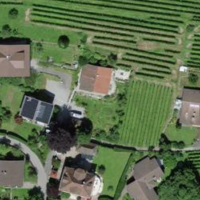
EUNIS habitat code: 55
Species observed at this site:
Anas platyrhynchos
Parus major
Erithacus rubecula
Emberiza cirlus
Phoenicurus ochruros
Sitta europaea
Garrulus glandarius
Passer domesticus
Corvus corax
Cornus sanguinea
Phylloscopus trochilus
Turdus merula